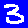
Digit: 3